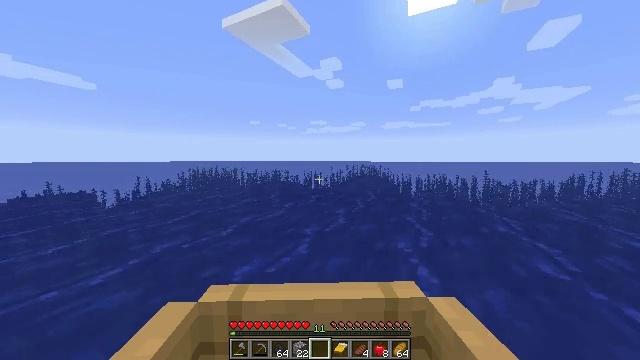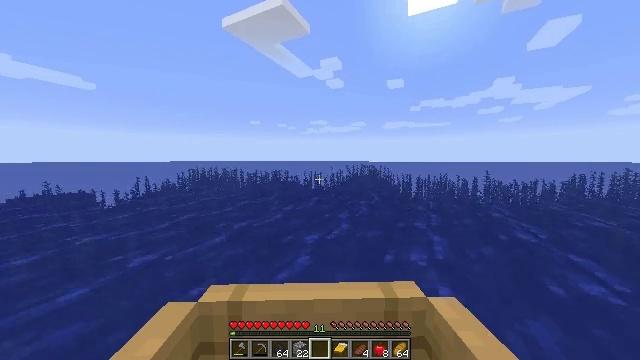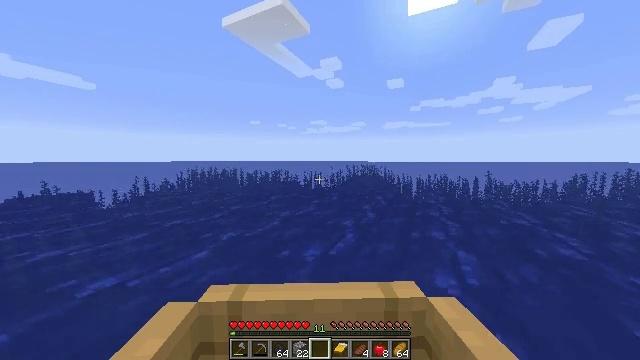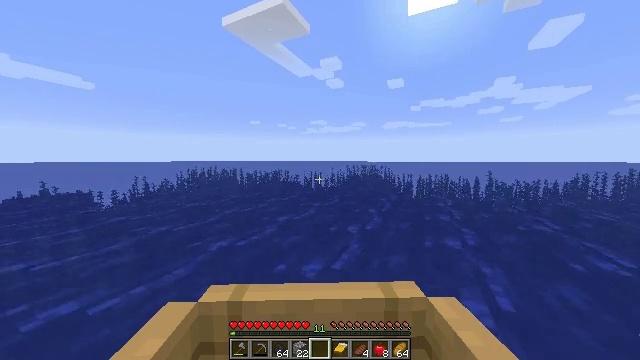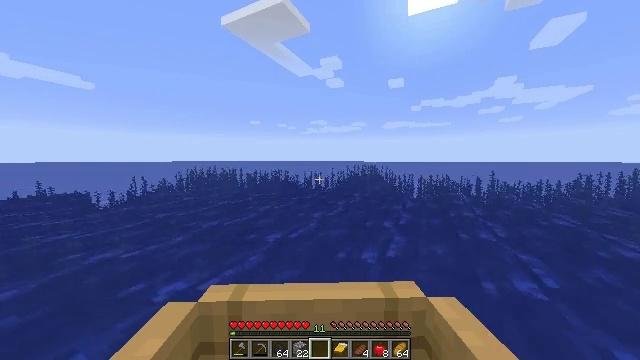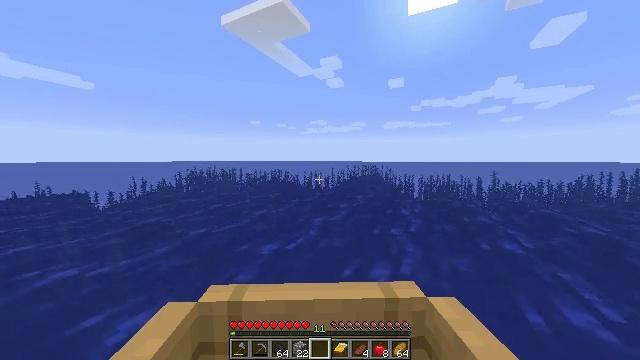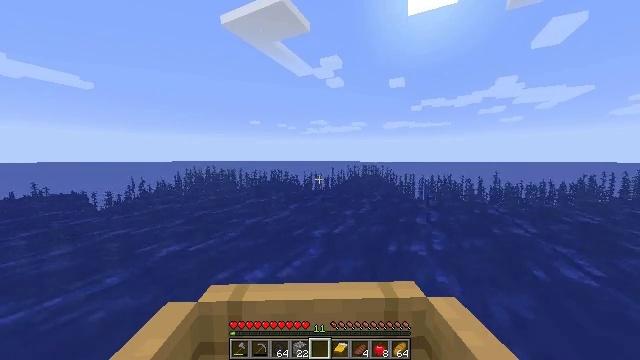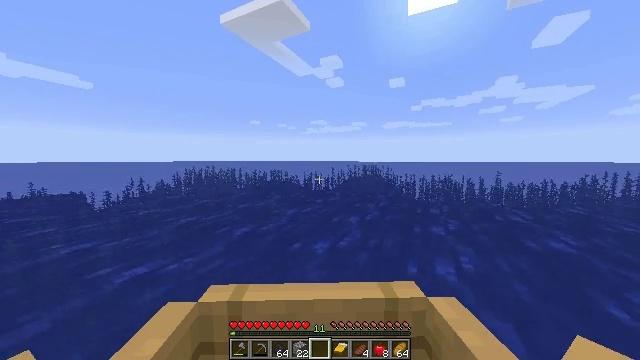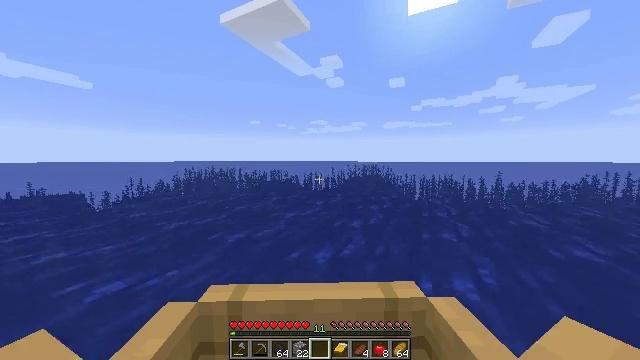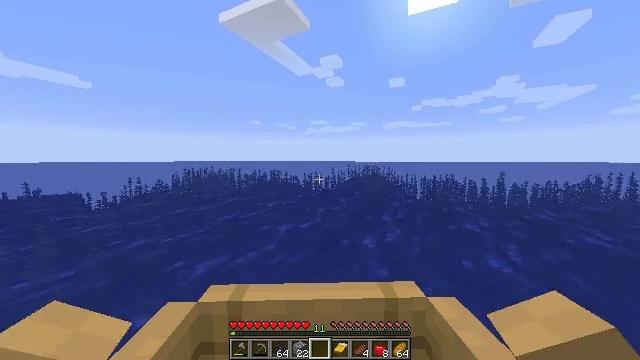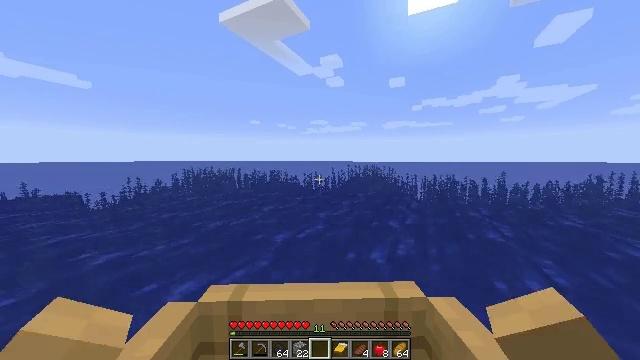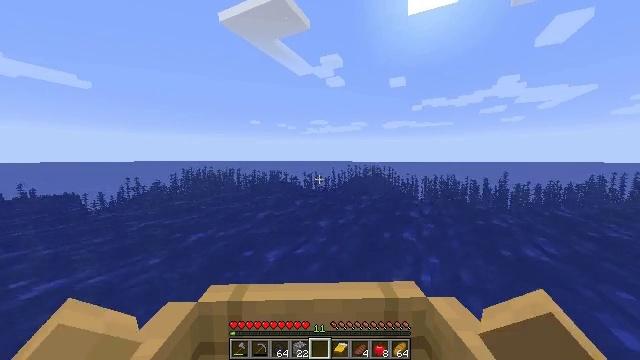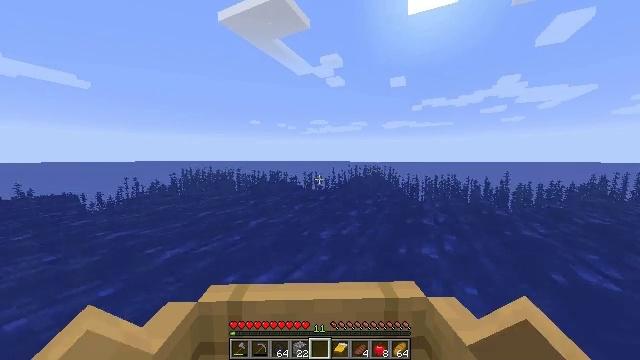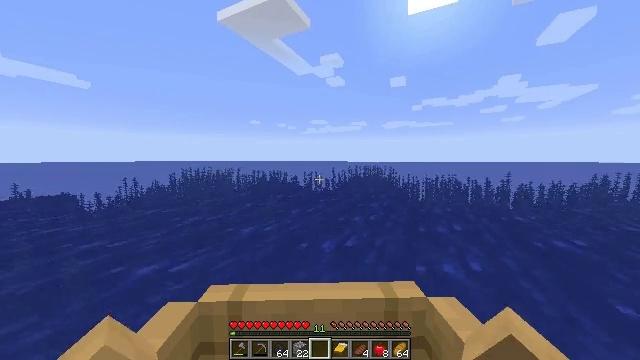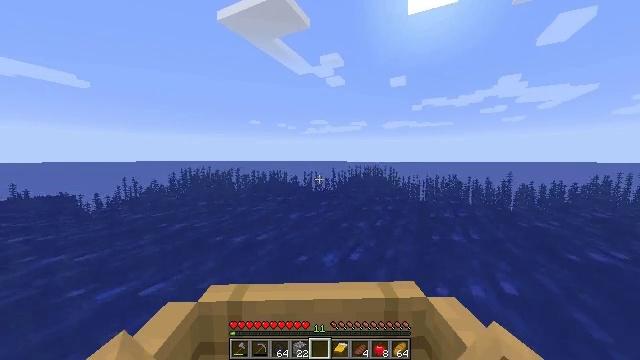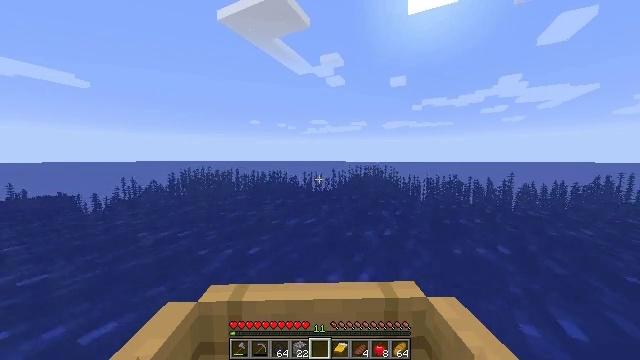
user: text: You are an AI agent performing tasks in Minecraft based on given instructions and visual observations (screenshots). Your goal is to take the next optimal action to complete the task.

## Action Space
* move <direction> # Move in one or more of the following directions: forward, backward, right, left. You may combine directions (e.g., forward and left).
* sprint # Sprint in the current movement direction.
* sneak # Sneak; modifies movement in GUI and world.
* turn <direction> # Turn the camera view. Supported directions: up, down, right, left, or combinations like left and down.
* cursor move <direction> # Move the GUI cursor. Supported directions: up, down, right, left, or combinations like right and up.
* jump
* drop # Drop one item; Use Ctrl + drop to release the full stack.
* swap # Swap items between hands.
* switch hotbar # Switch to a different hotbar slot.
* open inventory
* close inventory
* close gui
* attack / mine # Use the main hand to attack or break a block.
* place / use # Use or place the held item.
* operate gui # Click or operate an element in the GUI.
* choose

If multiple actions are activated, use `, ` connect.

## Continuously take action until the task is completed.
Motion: motion action
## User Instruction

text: Collect tall seagrass by holding left button.
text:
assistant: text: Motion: move forward
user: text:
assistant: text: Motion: move forward
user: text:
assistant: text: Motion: move forward
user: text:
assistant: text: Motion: move forward
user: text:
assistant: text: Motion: move forward
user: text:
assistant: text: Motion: move forward
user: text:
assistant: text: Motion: move forward
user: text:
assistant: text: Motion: move forward
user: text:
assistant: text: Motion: move forward
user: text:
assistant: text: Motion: move forward
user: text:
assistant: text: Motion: move forward
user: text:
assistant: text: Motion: move forward
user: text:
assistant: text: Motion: move forward
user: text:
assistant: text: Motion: move forward
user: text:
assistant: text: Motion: move forward
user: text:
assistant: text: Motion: move forward
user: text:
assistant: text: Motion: move forward
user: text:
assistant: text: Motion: move forward
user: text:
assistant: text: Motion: move forward
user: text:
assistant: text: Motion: move forward
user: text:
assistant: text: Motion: move forward
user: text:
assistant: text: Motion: move forward
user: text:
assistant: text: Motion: move forward
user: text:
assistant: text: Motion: move forward
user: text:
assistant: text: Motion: move forward
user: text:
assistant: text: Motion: move forward
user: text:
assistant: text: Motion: move forward
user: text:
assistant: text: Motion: move forward
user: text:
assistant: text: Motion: move forward
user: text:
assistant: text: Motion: move forward